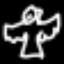
Label: angel